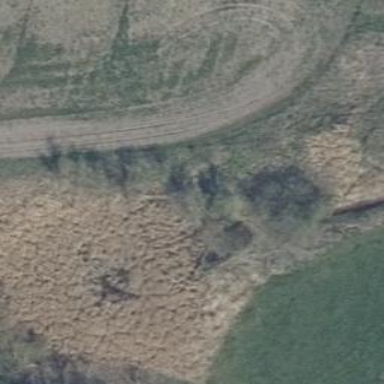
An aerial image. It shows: Reedbed in wetland area.